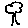
Label: tree